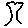
Label: tree